Question: I have an application that uploads video files to youtube. The problem I have is that if a user that wants to upload a video file to youtube, has several channels on youtube, my login flow doesn't show a list in which the user can select the correct channel. For example this is what Google's app, Capture, shows when I login with an account which has two identities:

When my app uses the same account I do not see a list of channels.
This is the code I use to login to youtube:
'''
NSString *scope = [GDataServiceGoogleYouTube authorizationScope];
SEL finishedSel = @selector(viewController:finishedWithAuth:error:);
GTMOAuth2ViewControllerTouch *viewController;
viewController = [GTMOAuth2ViewControllerTouch controllerWithScope:scope
clientID:g_clientID
clientSecret:g_clientSecret
keychainItemName:g_keychainItemName
delegate:self
finishedSelector:finishedSel];
UINavigationController *aNavController = [[UINavigationController alloc] initWithRootViewController:viewController];
[self presentModalViewController:aNavController animated:YES];
[aNavController release];
'''
So what do I need to do to show this list of channels?
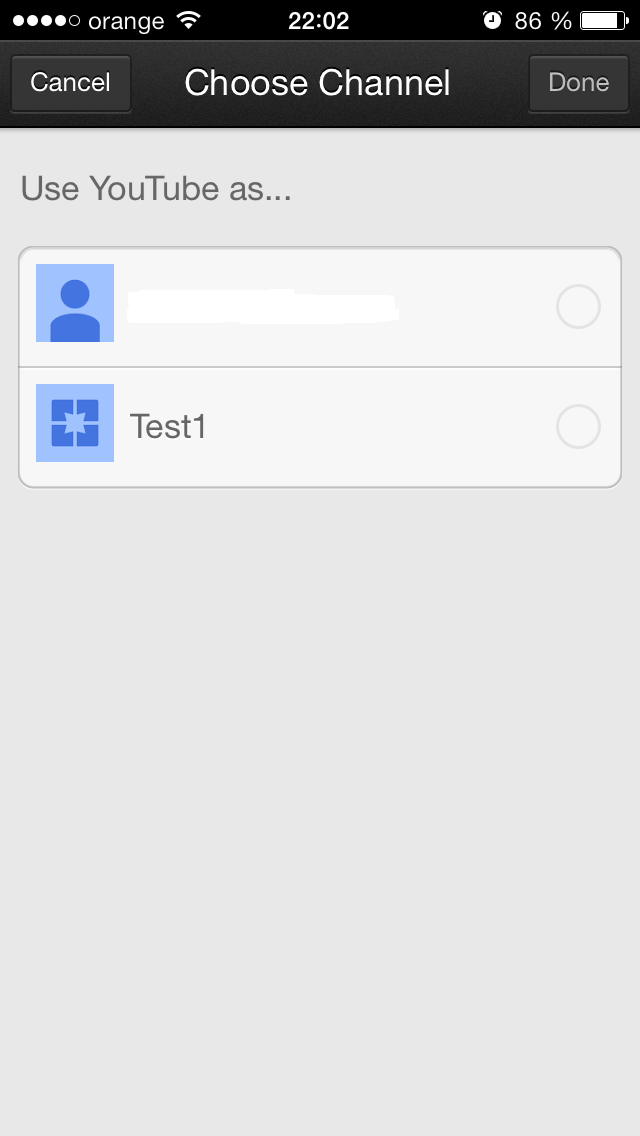
Answer: So I managed to fix the problem.
To see a list of a user's youtube channels, you must use the latest version of google's objective-c library at <URL>.
Also when you are authorizing you must use kGTLAuthScopeYouTube authorization scope, like so:
'''
GTMOAuth2ViewControllerTouch *viewController;
viewController = [GTMOAuth2ViewControllerTouch controllerWithScope:kGTLAuthScopeYouTube
clientID:g_clientID
clientSecret:g_clientSecret
keychainItemName:g_keychainItemName
delegate:self
finishedSelector:finishedSel];
UINavigationController *aNavController = [[UINavigationController alloc] initWithRootViewController:viewController];
[self presentModalViewController:aNavController animated:YES];
[aNavController release];
'''